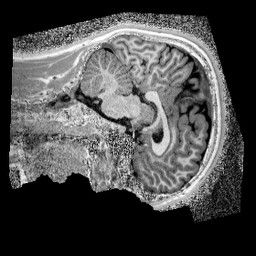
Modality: UNIT1_denoised
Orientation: sagittal
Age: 13
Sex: male
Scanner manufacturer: siemens
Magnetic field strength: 3 T
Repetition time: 4 s
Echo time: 0.00299 s